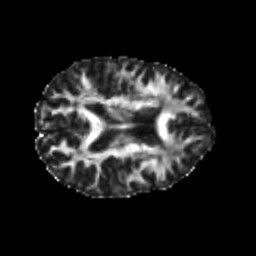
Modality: FA
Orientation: axial
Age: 20
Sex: female
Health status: healthy
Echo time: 0.074 s